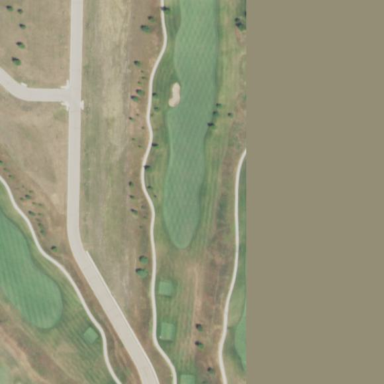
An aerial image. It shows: Rough area on grassy golf course.